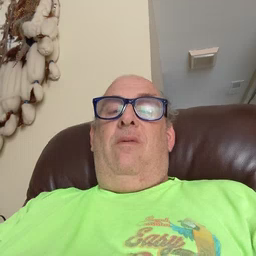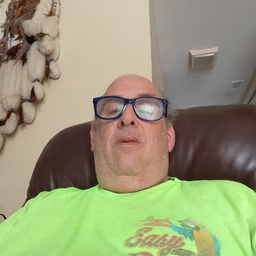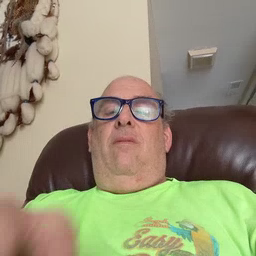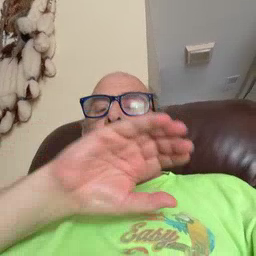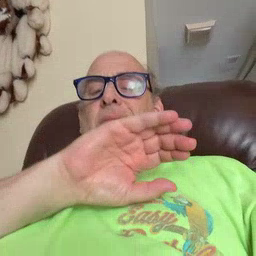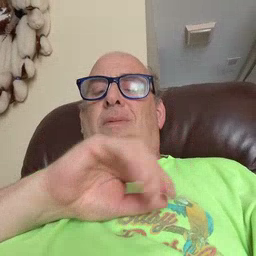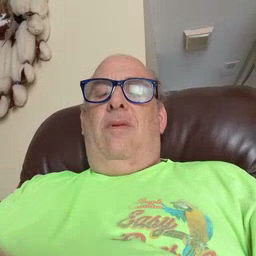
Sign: police